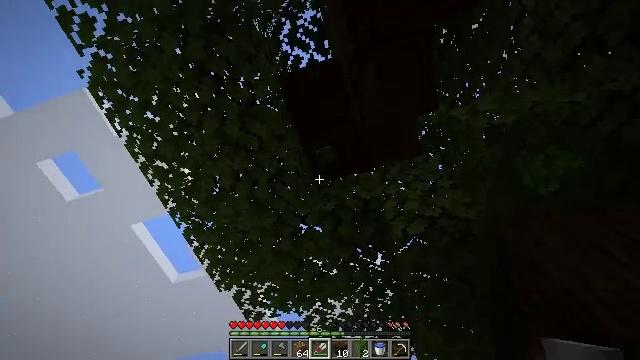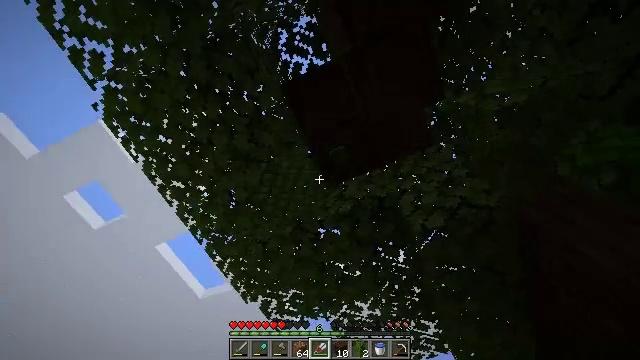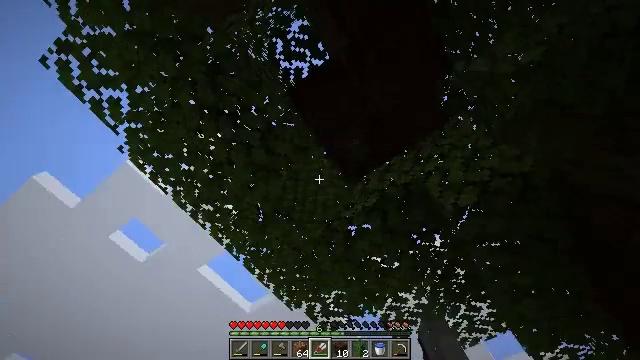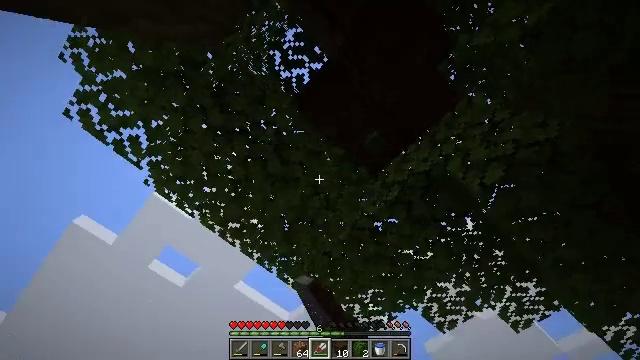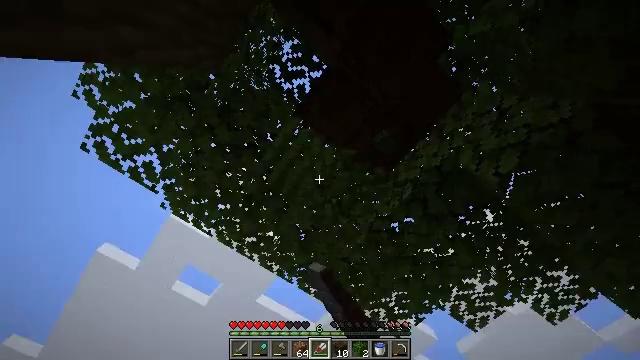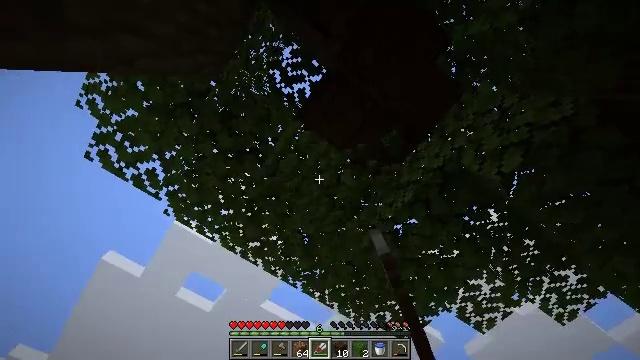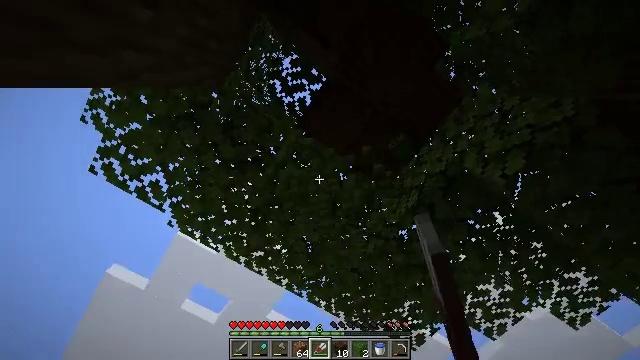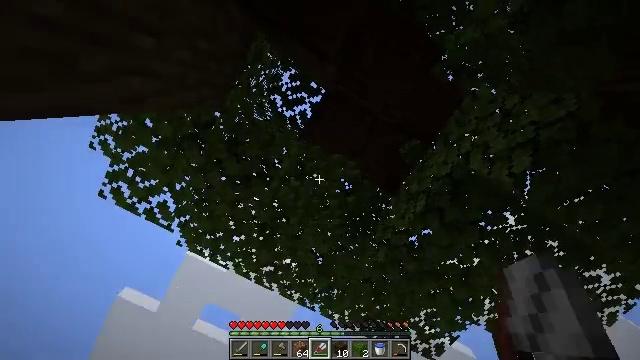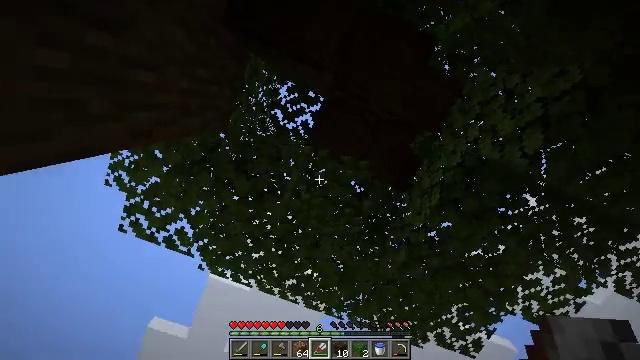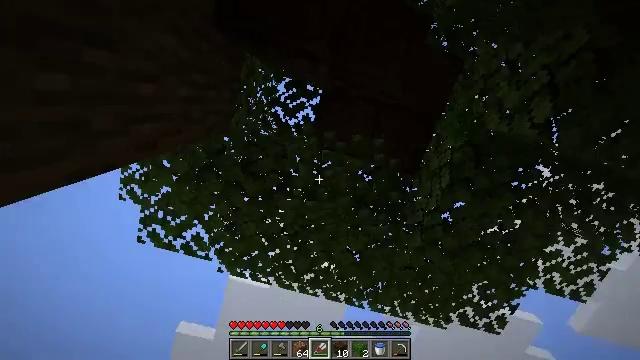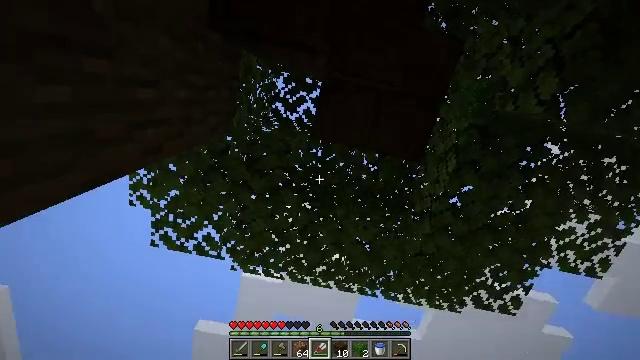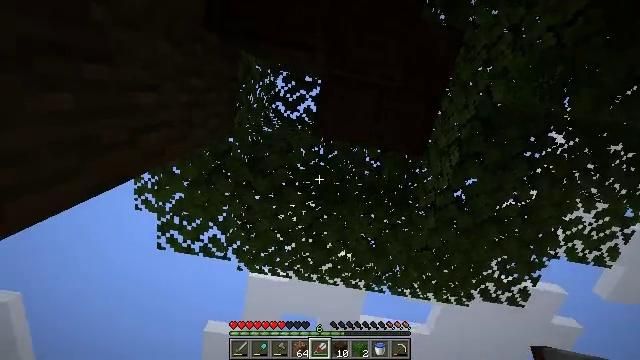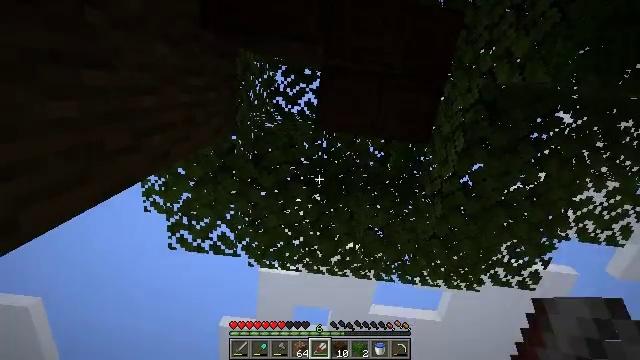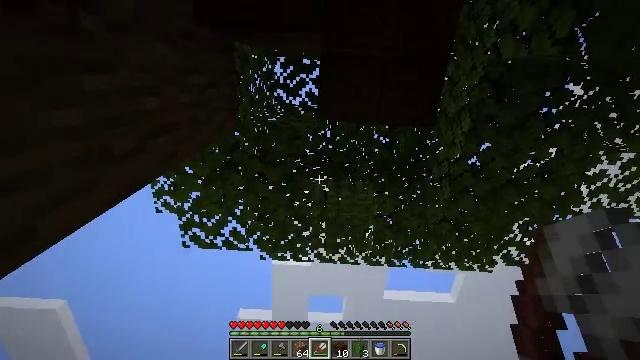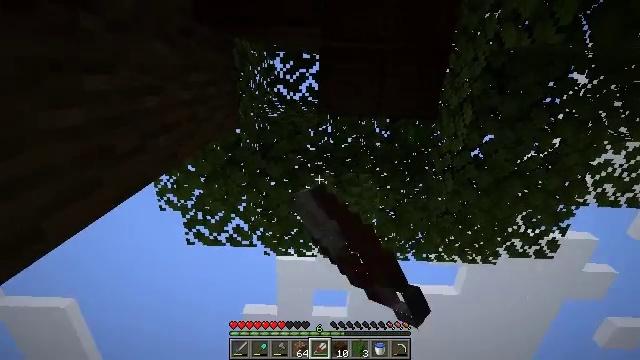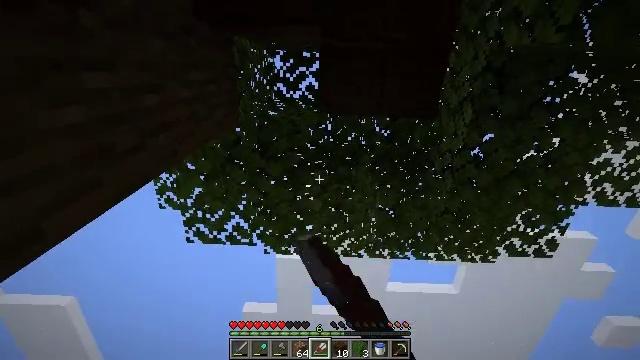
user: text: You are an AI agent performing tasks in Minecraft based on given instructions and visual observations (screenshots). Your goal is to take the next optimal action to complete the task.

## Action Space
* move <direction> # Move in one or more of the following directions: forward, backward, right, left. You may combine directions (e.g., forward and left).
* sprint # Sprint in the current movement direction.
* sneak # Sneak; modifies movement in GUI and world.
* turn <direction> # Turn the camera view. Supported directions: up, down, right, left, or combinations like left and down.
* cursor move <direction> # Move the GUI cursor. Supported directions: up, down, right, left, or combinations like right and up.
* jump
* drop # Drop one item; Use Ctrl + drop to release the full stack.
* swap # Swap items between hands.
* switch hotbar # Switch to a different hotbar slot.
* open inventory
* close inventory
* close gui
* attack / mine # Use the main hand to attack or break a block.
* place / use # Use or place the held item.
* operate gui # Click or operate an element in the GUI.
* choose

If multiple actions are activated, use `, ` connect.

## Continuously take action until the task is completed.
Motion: motion action
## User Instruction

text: Harvest dark oak leaves for decorative purposes.
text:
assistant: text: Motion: turn left, attack / mine
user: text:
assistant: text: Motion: turn left, attack / mine
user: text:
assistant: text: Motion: turn left, attack / mine
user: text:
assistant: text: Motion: turn left and up, attack / mine
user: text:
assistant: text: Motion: turn left, attack / mine
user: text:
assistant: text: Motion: turn left and up, attack / mine
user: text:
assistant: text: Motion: turn left and up, attack / mine
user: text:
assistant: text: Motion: turn left and up, attack / mine
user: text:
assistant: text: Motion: turn left and down, attack / mine
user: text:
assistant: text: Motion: turn left and down, attack / mine
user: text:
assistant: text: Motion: turn left, attack / mine
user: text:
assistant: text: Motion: turn left and down, attack / mine
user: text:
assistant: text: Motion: turn left and down, attack / mine
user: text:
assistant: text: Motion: turn left and down, attack / mine
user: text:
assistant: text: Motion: attack / mine
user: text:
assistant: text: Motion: turn right and down, attack / mine
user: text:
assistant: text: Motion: turn right and down, attack / mine
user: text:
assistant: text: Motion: turn right and down, attack / mine
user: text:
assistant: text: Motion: turn right, attack / mine
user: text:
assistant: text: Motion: turn right, attack / mine
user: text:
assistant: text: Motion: turn right, attack / mine
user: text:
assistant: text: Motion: turn right, attack / mine
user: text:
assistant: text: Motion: turn right, attack / mine
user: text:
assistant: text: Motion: turn right, attack / mine
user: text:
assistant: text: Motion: turn right, attack / mine
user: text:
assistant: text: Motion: turn right, attack / mine
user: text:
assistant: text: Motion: turn right, attack / mine
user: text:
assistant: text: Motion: turn right, attack / mine
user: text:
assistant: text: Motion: turn right, attack / mine
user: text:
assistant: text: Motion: turn right, attack / mine